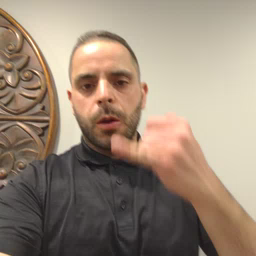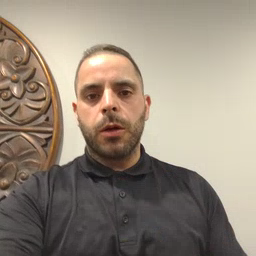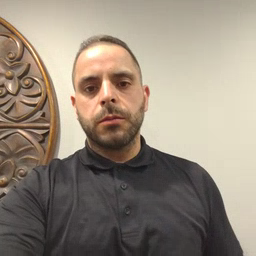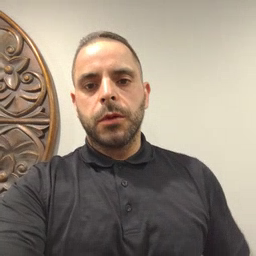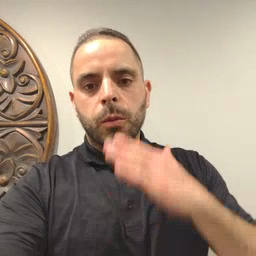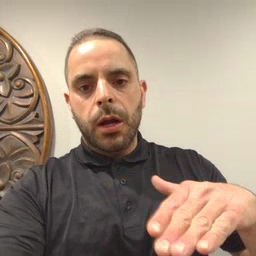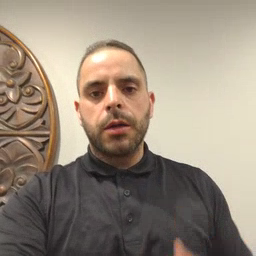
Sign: quiet